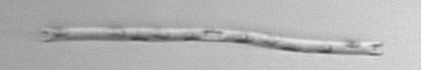
Label: Eucampia_morphytype1